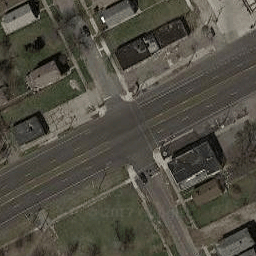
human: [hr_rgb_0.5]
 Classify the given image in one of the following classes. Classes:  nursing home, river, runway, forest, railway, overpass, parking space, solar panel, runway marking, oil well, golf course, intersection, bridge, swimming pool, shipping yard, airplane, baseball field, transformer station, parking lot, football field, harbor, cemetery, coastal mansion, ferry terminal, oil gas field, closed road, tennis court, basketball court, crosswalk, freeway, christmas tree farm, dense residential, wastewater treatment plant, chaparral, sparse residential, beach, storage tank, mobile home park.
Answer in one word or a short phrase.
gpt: intersection